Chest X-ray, PA view. Patient: 70 years old, sex M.
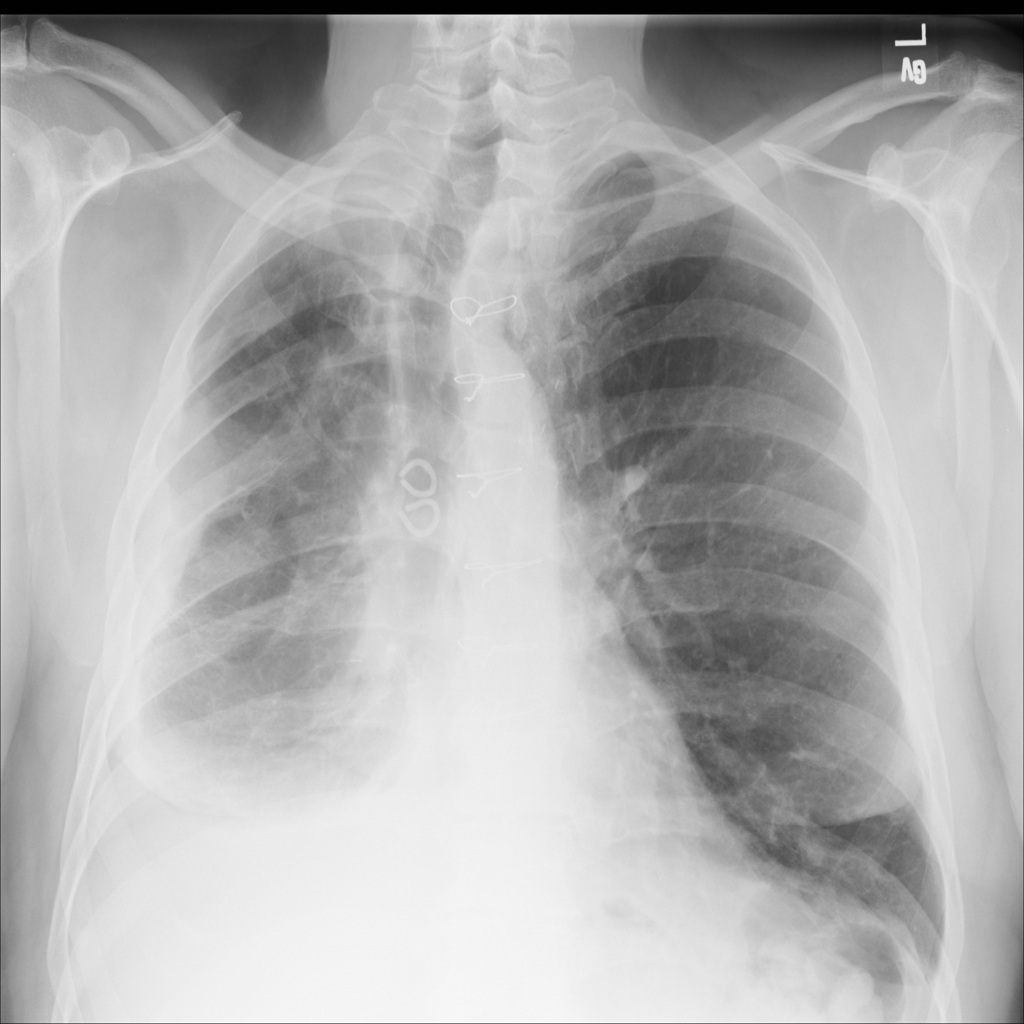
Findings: Mass, Pleural_Thickening